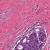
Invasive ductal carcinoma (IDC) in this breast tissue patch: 0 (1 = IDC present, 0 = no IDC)